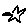
Label: star